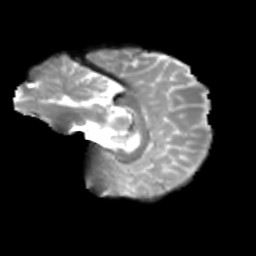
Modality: T2w
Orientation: sagittal
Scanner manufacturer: siemens
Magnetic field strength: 3 T
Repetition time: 4 s
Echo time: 0.0594 s